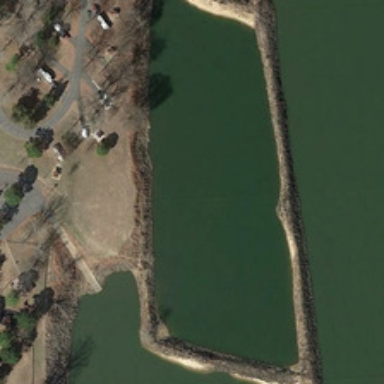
Many sparse trees are near a pond .